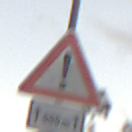
Verkehrszeichen: Gefahrenstelle
Zusatzzeichen unten: LaengeEinerStrecke1
Umgebung: Outdoor, RoadRail
Tageszeit: SunriseSunset
Wetter: PartlyCloudy
Licht: Natural
Jahreszeit: NotSpecified
Kontrast: LowContrast